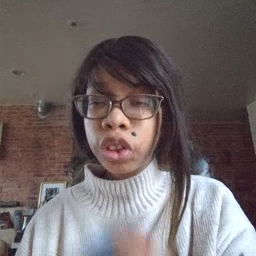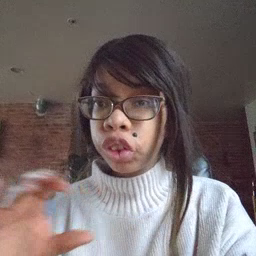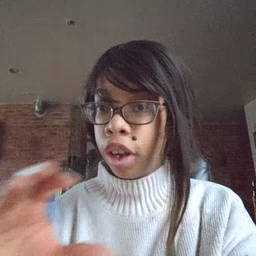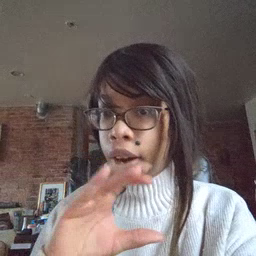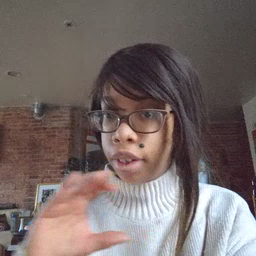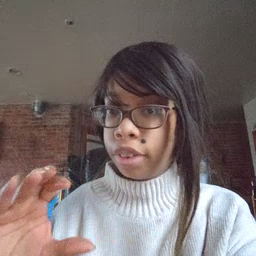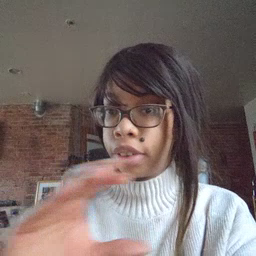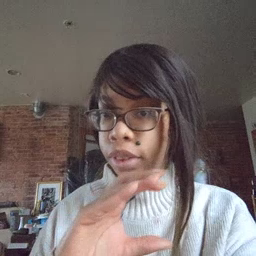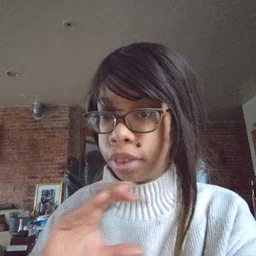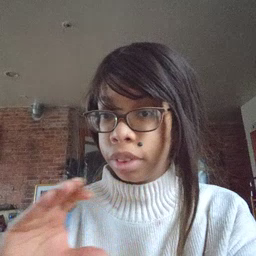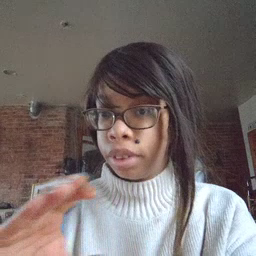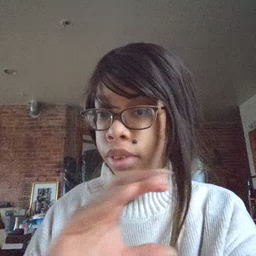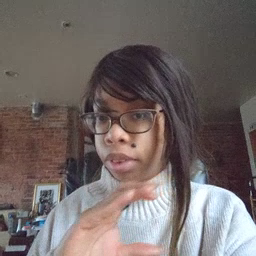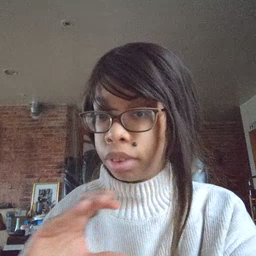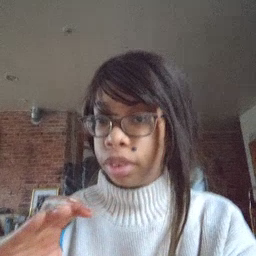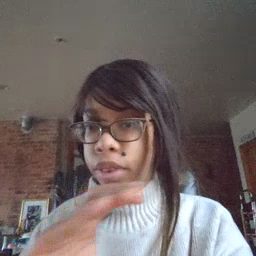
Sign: chocolate